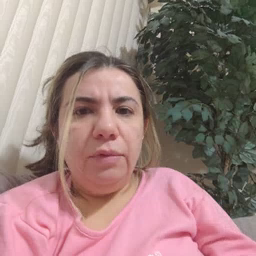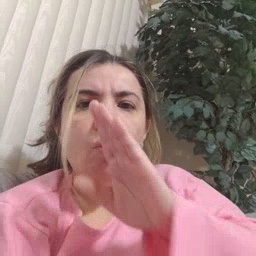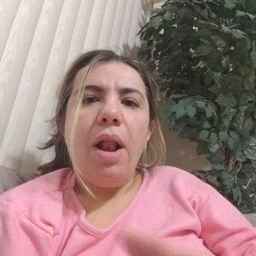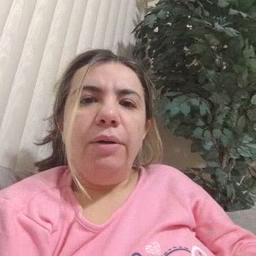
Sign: quiet